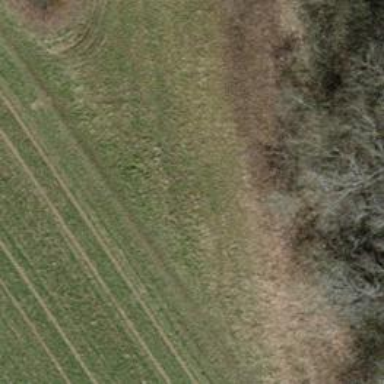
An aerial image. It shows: Grass track with grade5 tracktype.